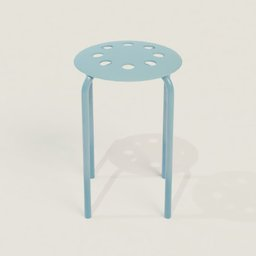
Label: furniture